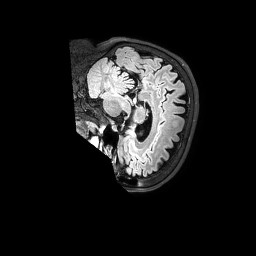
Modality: FLAIR
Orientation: sagittal
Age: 63
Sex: female
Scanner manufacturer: philips
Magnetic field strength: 3 T
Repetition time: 4.8 s
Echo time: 0.2796 s